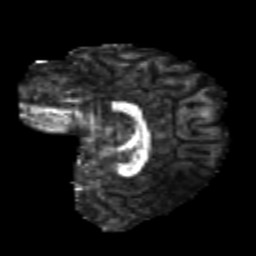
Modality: FA
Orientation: sagittal
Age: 22
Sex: female
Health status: healthy
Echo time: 0.074 s